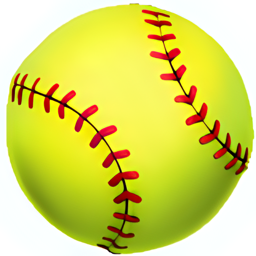
Name: softball
Emoji: 🥎
Group: Activities
Sub-group: sport